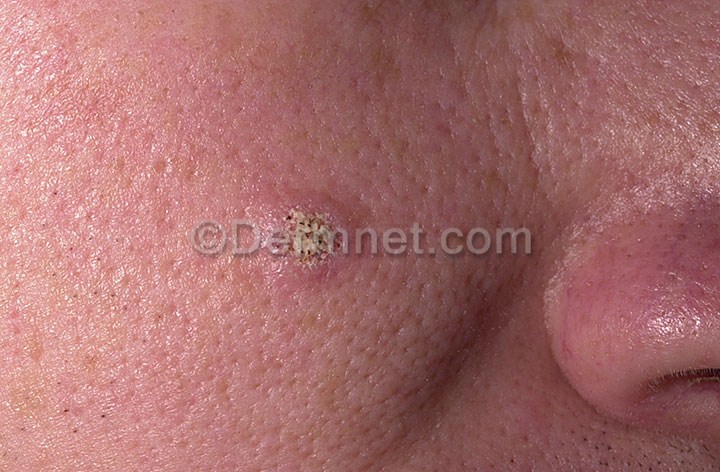
Disease: Seborrheic Keratoses and other Benign Tumors